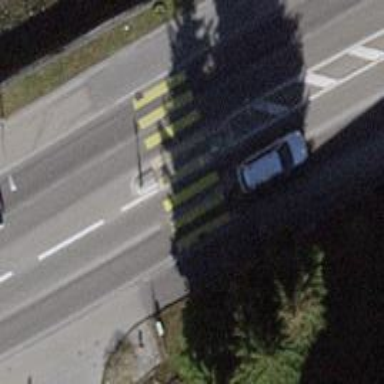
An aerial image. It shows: Marked crossing with pedestrian island. The crossing has visible markings.